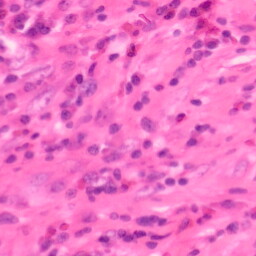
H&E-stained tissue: Colon